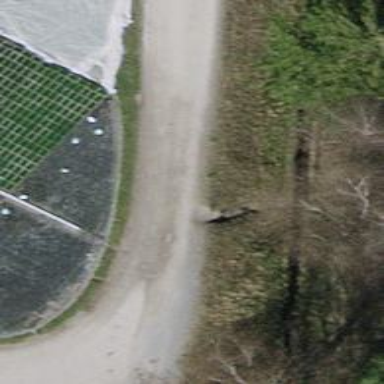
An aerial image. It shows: Stone steps forming road.